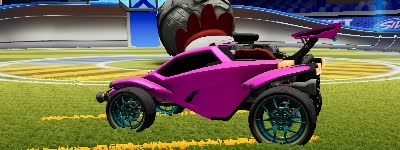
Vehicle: octane